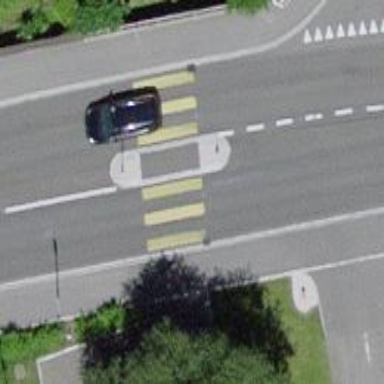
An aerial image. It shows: Marked crossing with zebra stripes on the road.